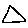
Label: triangle